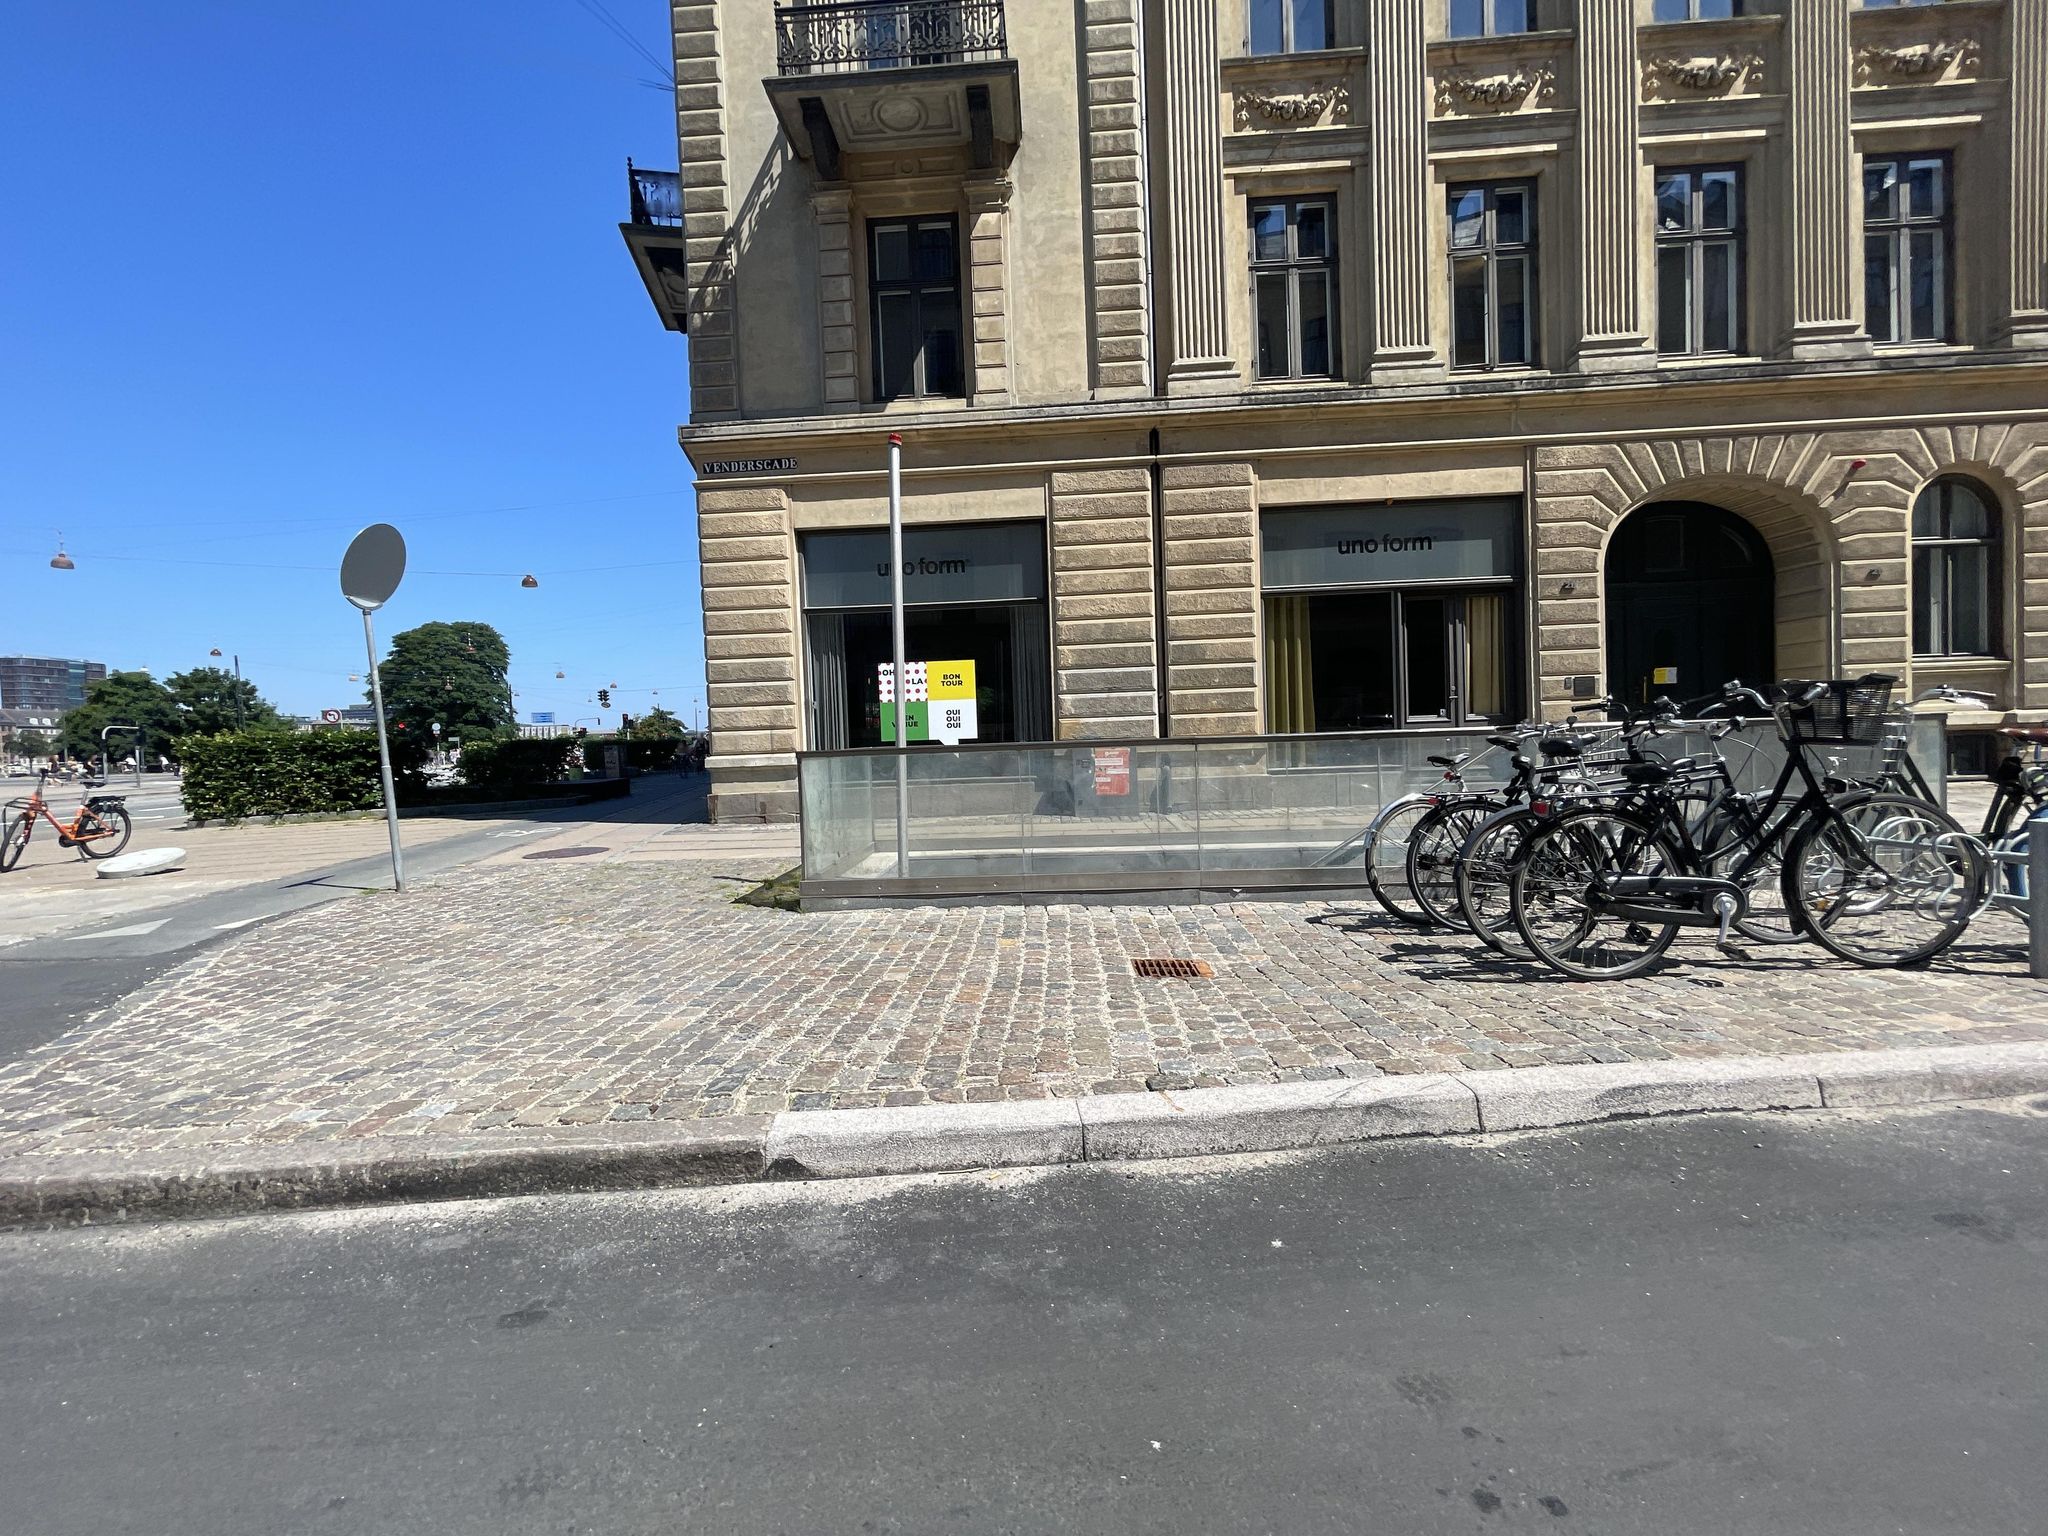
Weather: clear
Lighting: day
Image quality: good
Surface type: walking surface
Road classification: path, steps, footway
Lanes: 2
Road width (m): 5.5
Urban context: urban centre
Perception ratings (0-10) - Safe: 5.78, Lively: 9.47, Beautiful: 6.68, Boring: 3.41, Depressing: 1.59, Wealthy: 9.55